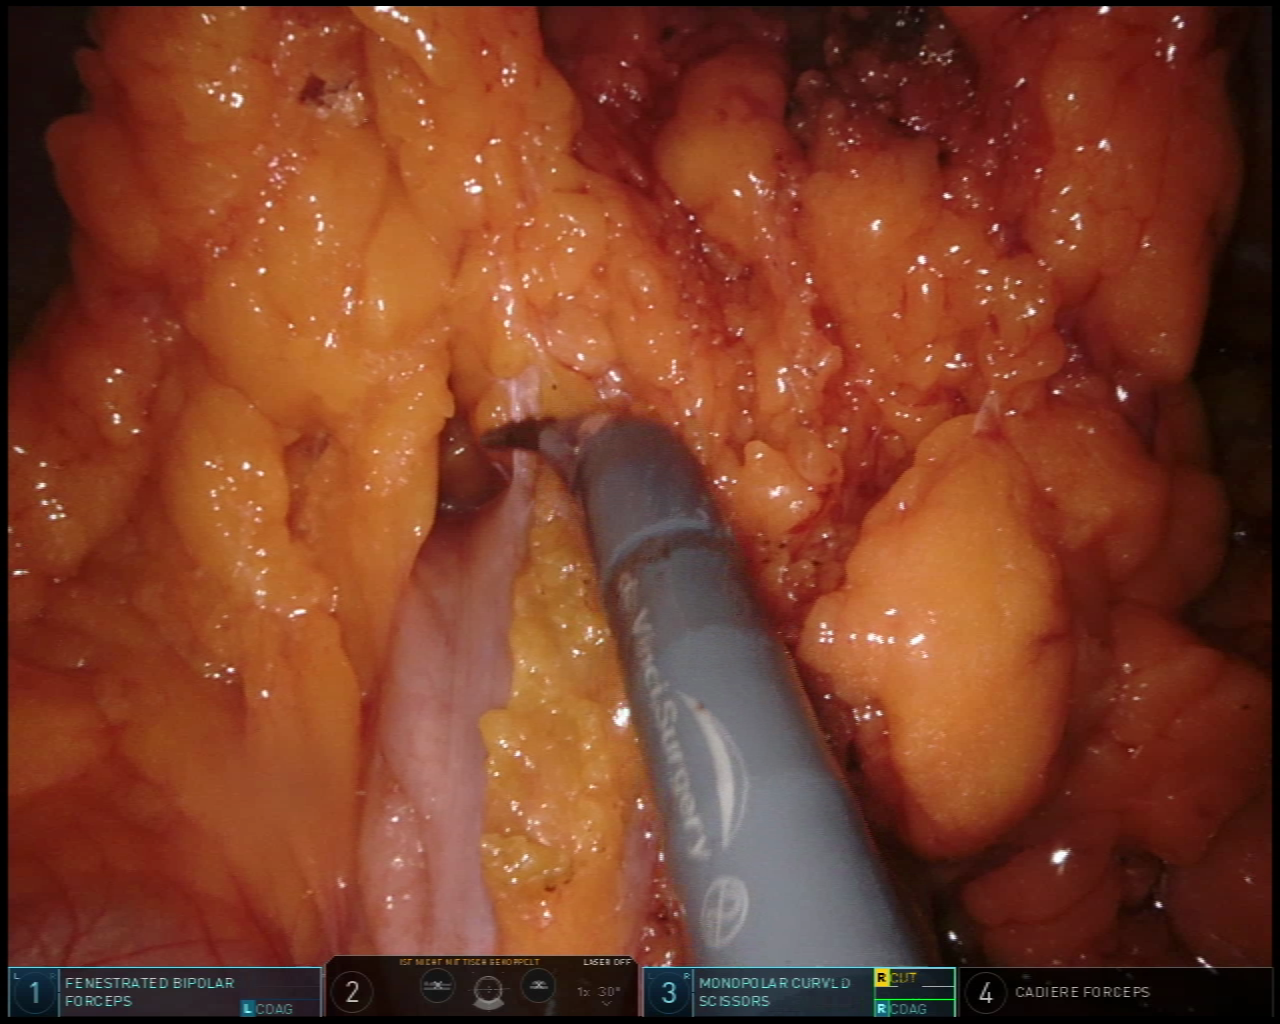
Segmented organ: colon
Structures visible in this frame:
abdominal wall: no
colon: yes
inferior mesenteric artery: no
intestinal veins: no
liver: no
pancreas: no
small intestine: no
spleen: no
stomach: no
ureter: no
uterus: no
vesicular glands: no